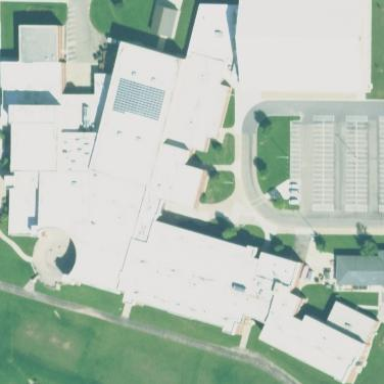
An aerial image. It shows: School building.